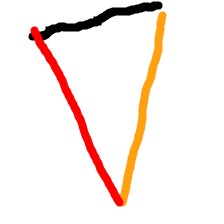
Shape: triangle